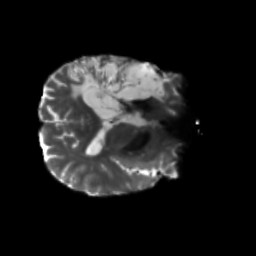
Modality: T2w
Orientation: axial
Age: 41
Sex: male
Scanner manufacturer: siemens
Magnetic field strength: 3 T
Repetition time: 5.47 s
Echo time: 0.0854 s